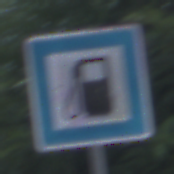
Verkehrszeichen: Tankstelle
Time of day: SunriseSunset
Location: Outdoor (Urban)
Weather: PartlyCloudy
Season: NotSpecified
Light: Natural